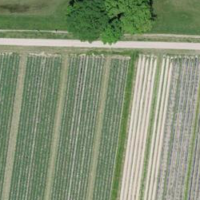
EUNIS habitat code: 52
Species observed at this site:
Prunus padus
Anthyllis vulneraria